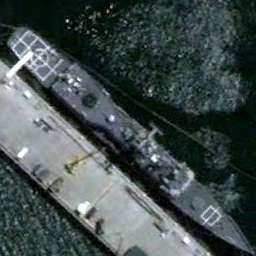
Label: Ticonderoga-class_cruiser